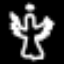
Label: angel